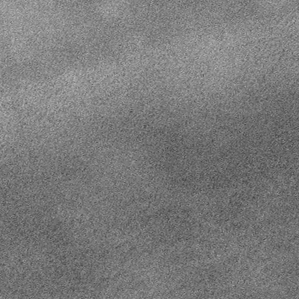
Label: frost